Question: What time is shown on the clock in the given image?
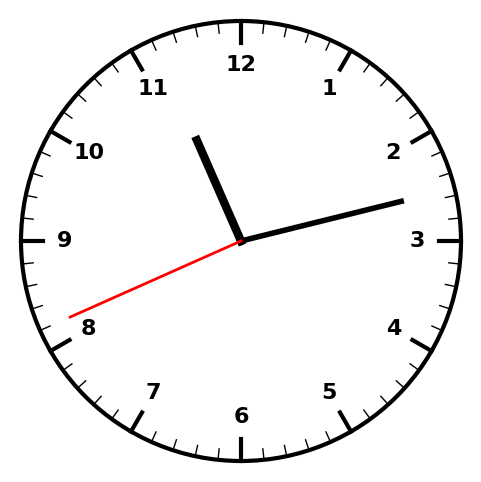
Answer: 11:12:41